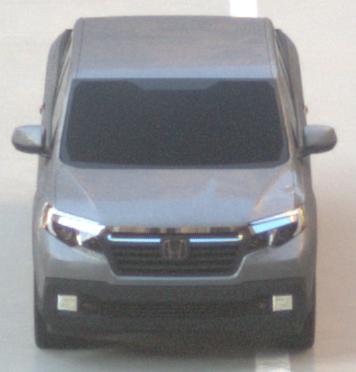
Make: Honda
Model: Ridgeline
Detailed model: Gen. 2
Model produced from: 2016
Model produced until: 2020
Doors: 4
Color: gray
Road condition: wet road
Daytime: sunrise or sunset
Contrast: low contrast